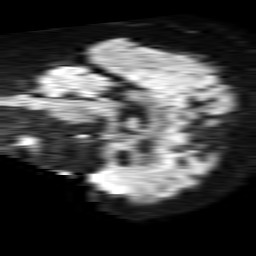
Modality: TRACE
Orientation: sagittal
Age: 51
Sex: male
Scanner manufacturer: philips
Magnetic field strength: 1.5 T
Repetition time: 4.6 s
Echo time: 0.08941 s